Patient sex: M
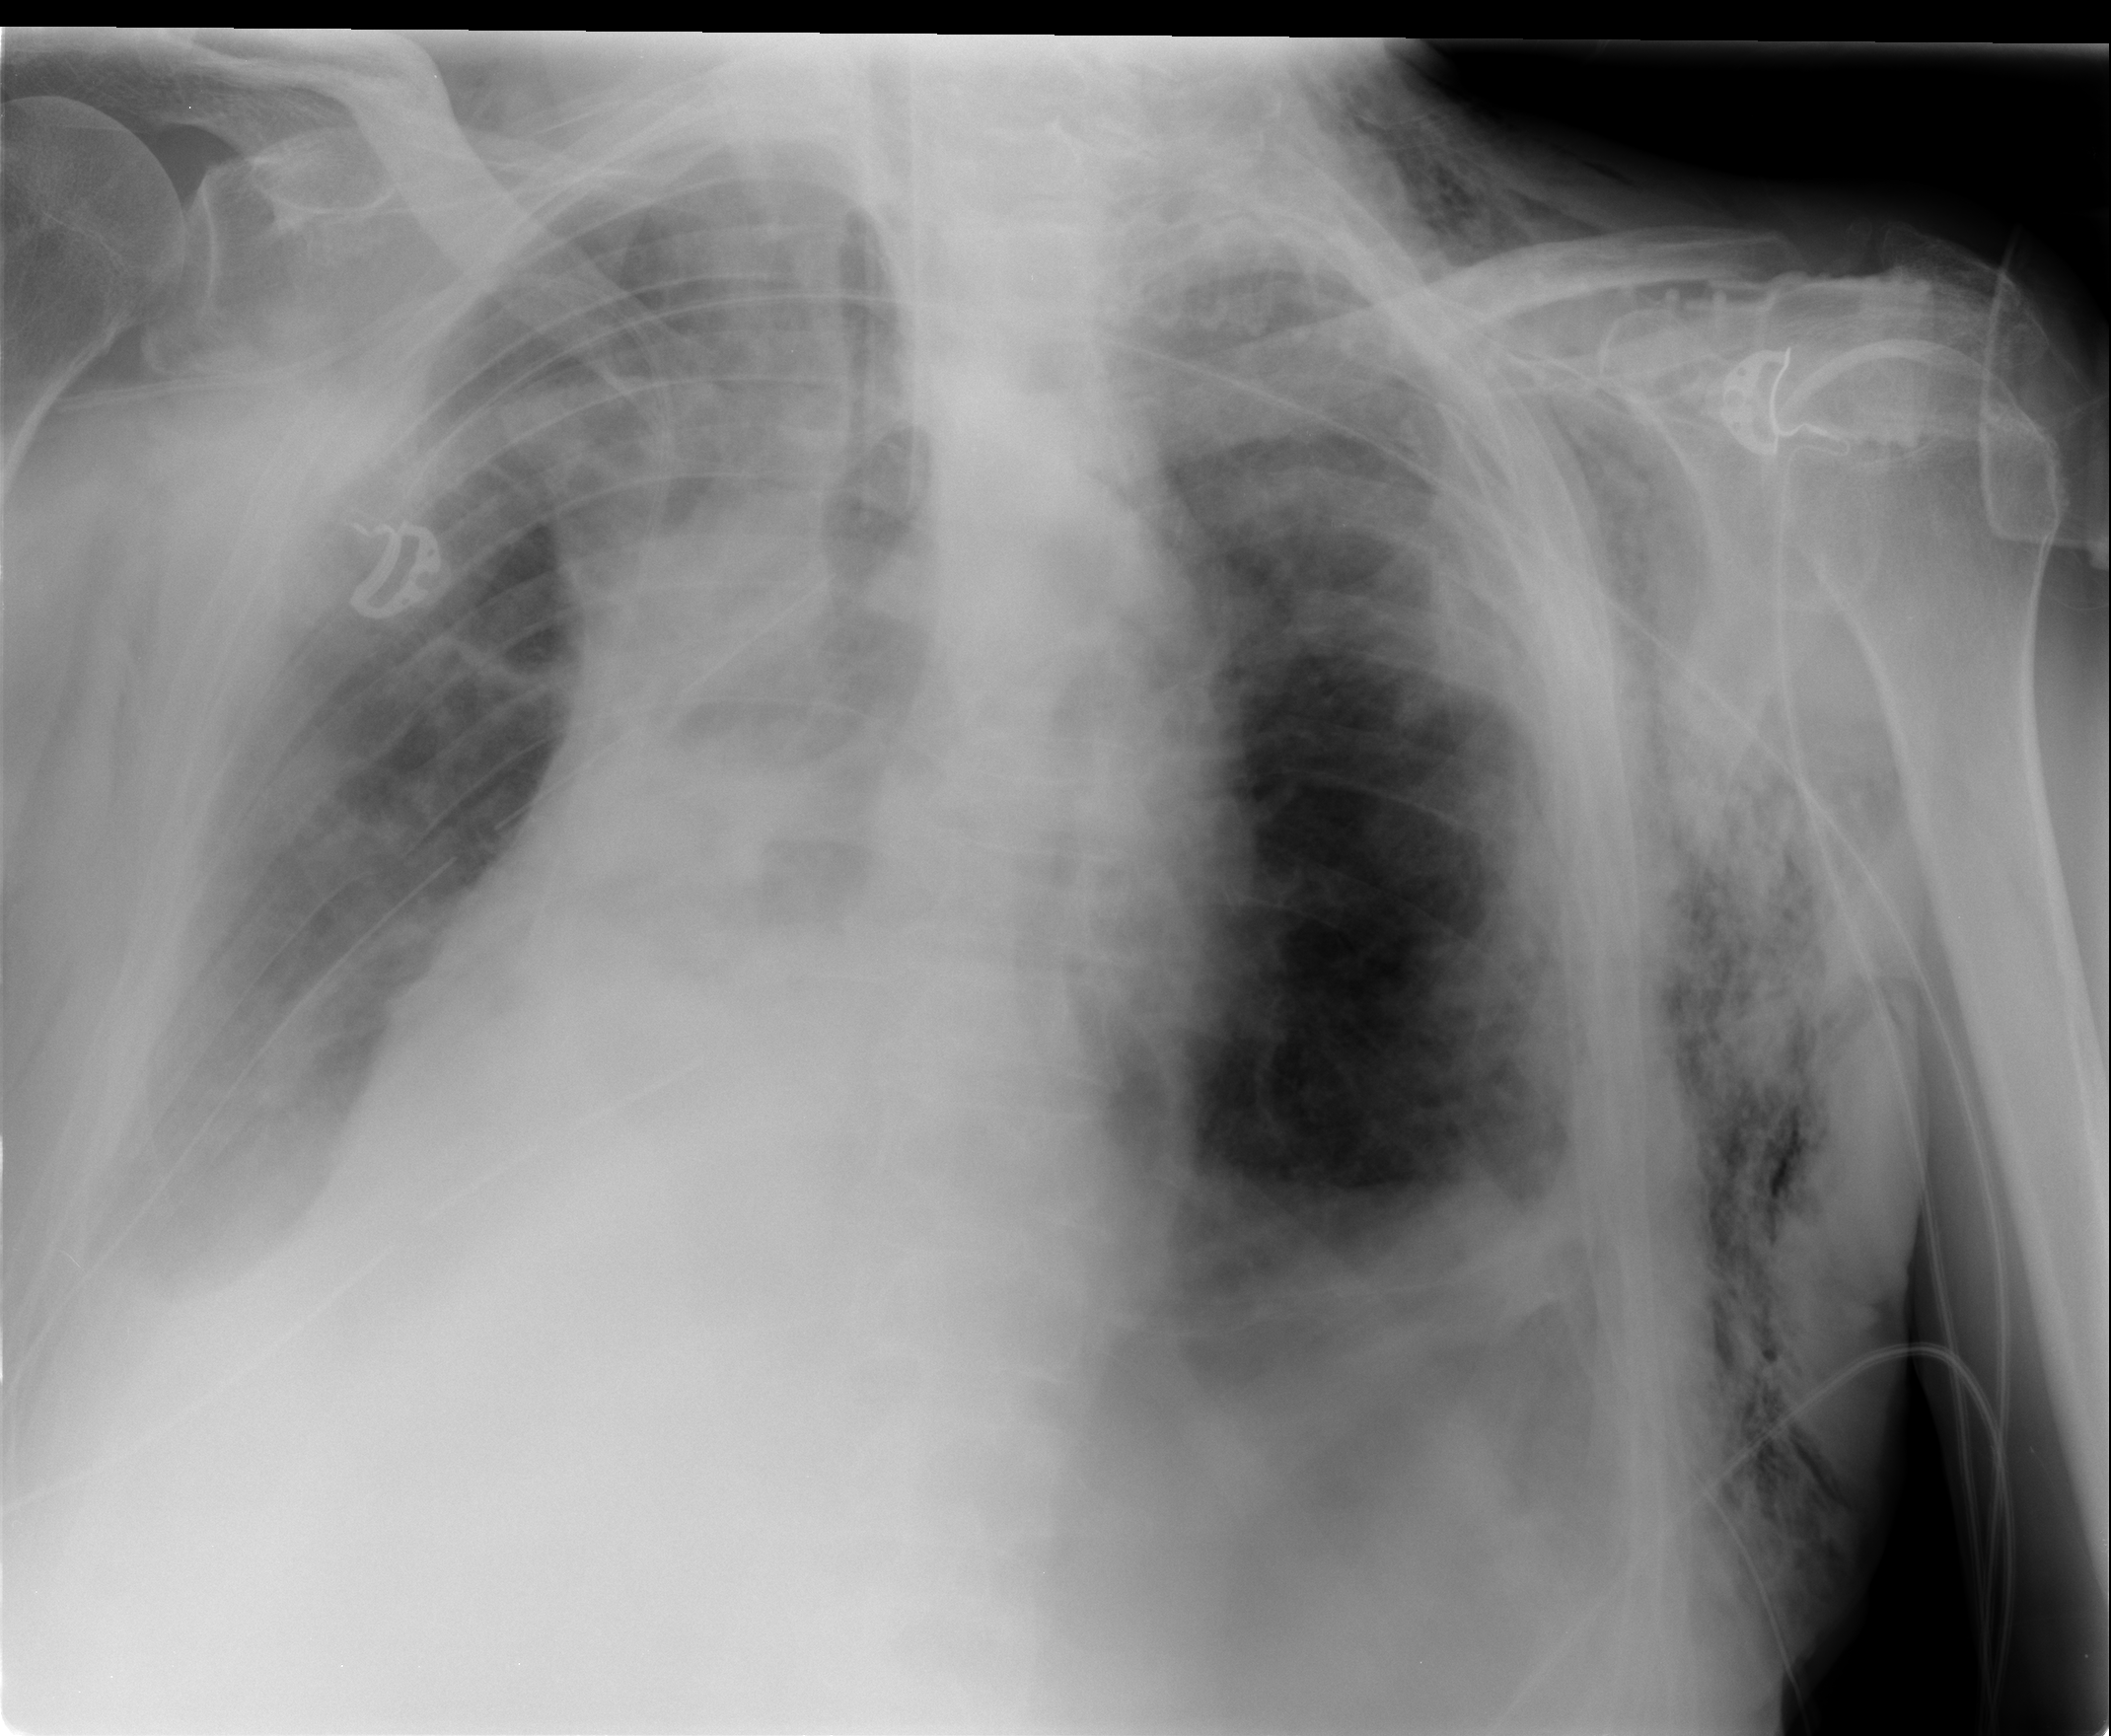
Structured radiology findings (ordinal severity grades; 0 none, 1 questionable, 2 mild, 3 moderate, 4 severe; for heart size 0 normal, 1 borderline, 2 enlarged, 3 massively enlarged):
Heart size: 1
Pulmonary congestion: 0
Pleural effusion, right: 2
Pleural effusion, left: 2
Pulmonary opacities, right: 2
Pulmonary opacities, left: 0
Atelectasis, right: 2
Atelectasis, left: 2